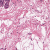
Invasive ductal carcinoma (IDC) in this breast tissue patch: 0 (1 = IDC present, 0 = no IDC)